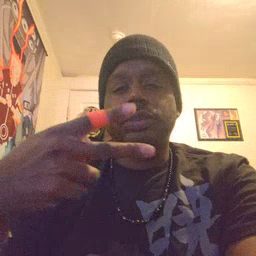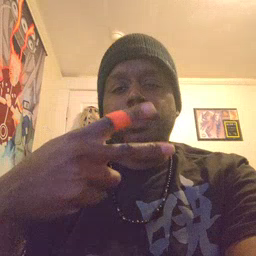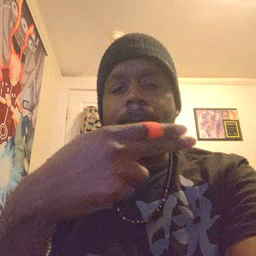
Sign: scissors